Field crop: maize
Growth stage: 2
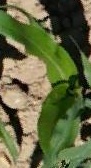
Species: maize